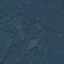
Land use / land cover: Forest